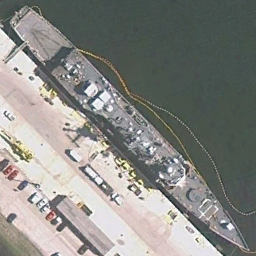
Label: cruiser